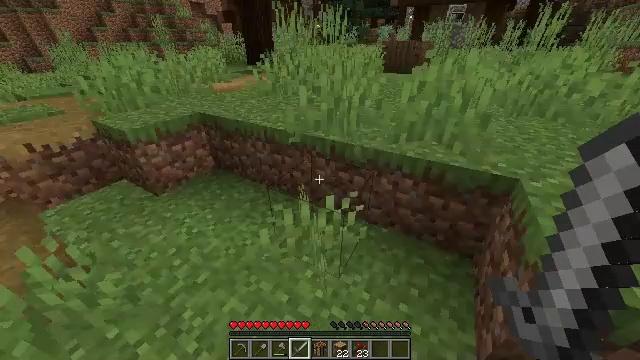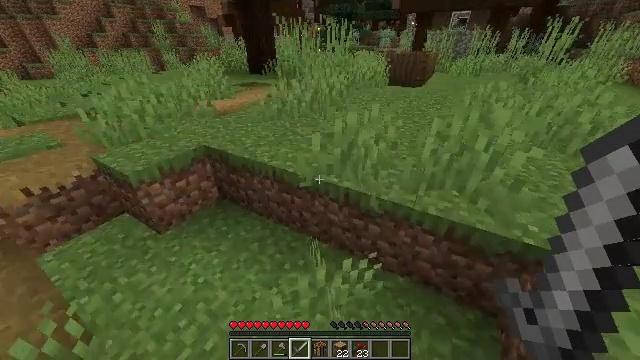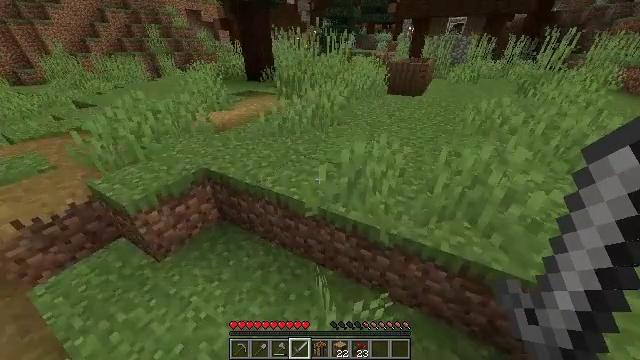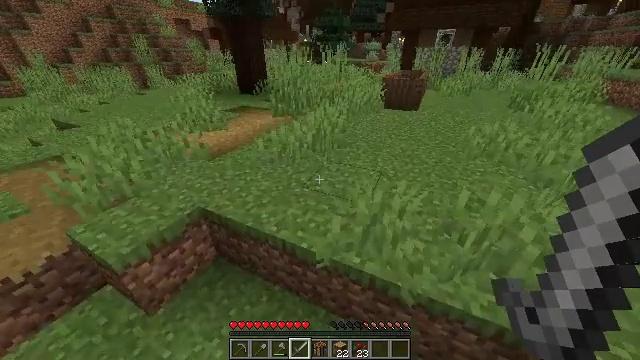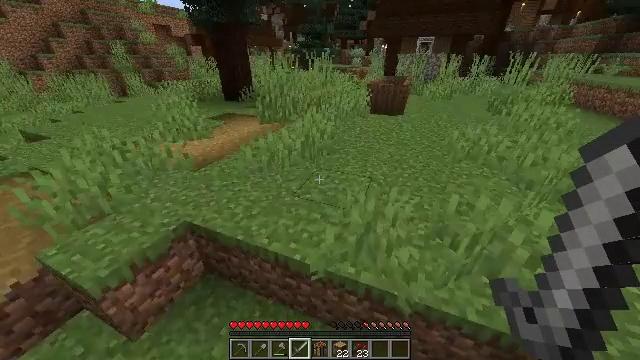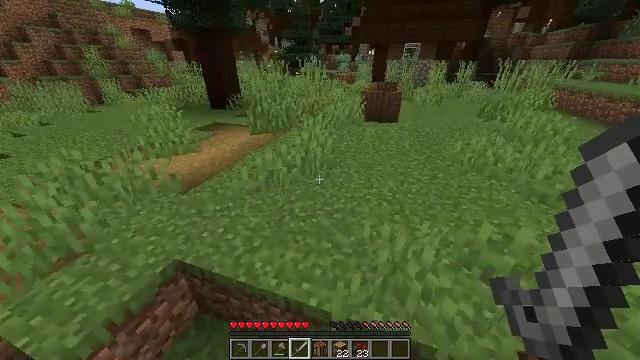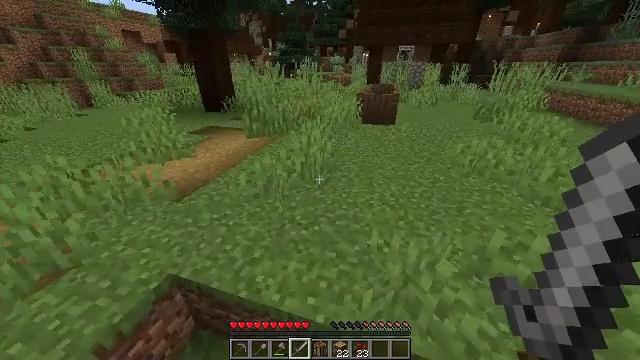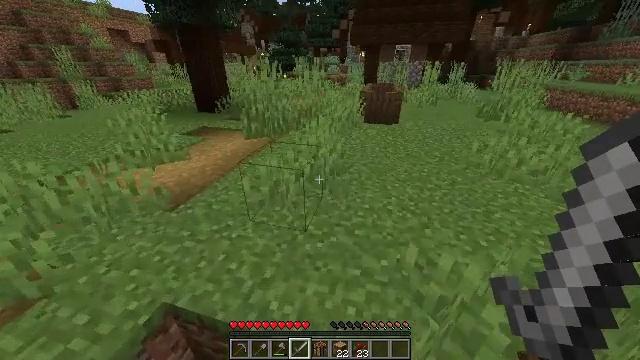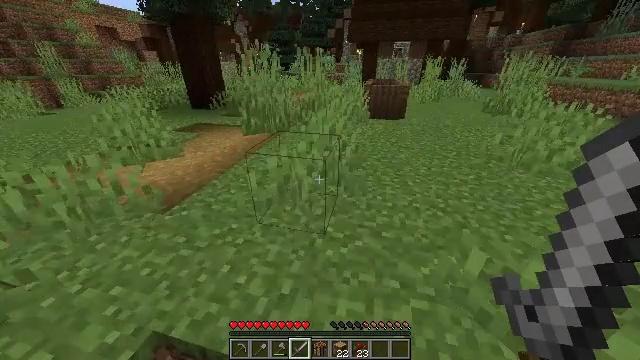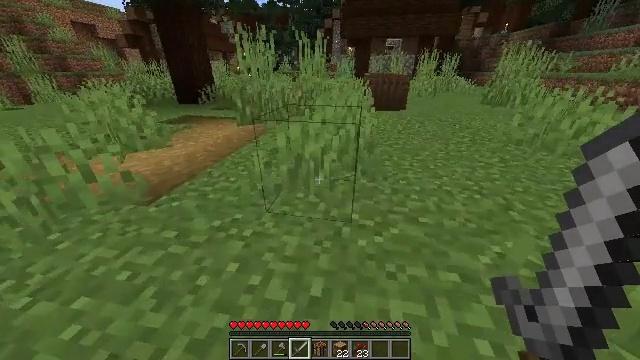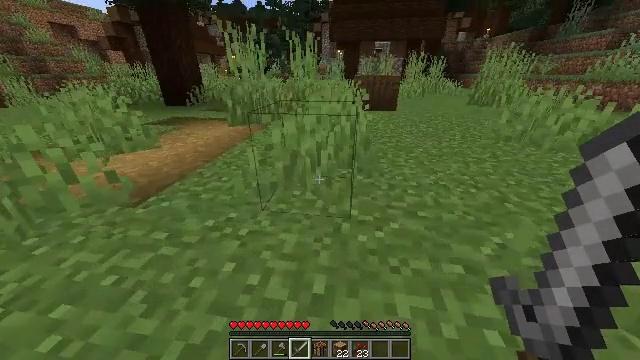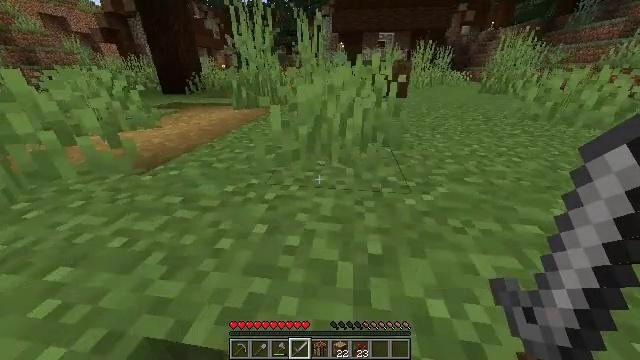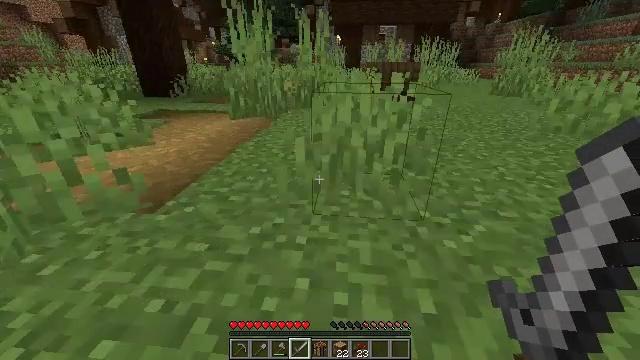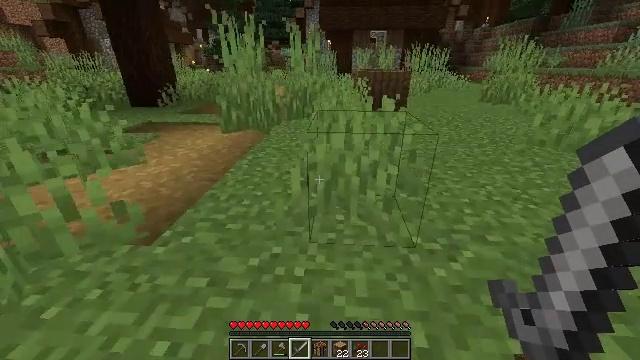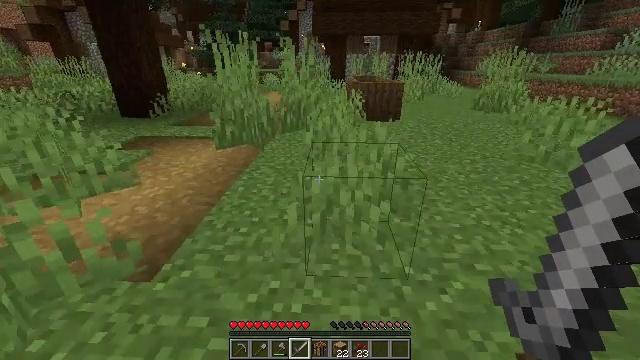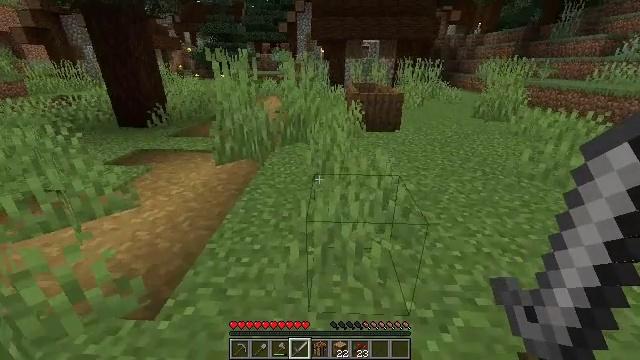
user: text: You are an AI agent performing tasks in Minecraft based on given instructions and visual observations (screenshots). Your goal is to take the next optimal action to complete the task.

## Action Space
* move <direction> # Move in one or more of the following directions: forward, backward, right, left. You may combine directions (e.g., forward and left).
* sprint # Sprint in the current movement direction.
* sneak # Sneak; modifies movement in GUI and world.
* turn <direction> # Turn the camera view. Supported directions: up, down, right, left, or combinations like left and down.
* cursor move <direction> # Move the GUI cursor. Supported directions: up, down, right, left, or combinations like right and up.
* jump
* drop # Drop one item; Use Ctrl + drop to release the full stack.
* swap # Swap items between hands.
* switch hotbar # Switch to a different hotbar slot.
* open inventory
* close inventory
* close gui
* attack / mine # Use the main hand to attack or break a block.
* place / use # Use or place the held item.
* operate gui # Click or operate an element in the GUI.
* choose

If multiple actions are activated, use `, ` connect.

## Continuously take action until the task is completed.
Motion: motion action
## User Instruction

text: Break the blue bed to move it.
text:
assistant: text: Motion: move forward and move left, sprint, jump
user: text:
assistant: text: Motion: move forward and move left, sprint, jump
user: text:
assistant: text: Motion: move forward and move left, sprint, turn right and up, jump
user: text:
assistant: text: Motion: move forward and move left, sprint, turn right and up, jump
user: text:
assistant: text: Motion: move forward and move left, sprint, turn right, jump
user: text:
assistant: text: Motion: move forward and move left, sprint, turn right, jump
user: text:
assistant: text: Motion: move forward and move left, sprint, turn right, jump
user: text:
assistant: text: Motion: move forward and move left, sprint, turn right, jump
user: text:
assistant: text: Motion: move forward and move left, sprint, turn right, jump
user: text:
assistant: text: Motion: move forward and move left, sprint, turn right, jump
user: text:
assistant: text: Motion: move forward and move left, sprint, jump
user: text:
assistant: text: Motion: move forward and move left, sprint, turn right, jump
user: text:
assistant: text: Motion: move forward and move left, sprint, turn right, jump
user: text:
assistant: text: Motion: move forward and move left, sprint, turn right, jump
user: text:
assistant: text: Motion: move forward and move left, sprint, jump
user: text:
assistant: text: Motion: move forward and move left, sprint, jump
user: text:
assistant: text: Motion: move forward and move left, sprint, jump
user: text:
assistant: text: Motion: move forward and move left, sprint, jump
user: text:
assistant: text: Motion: move forward and move left, sprint, jump
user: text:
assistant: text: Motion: move forward and move left, sprint, jump
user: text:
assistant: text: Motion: move forward and move left, sprint, turn left and down, jump
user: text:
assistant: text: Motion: move forward and move left, sprint, jump
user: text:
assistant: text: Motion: move forward and move left, sprint, jump
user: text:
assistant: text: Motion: move forward and move left, sprint, jump
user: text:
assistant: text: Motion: move forward, sprint, jump
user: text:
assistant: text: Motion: move forward, sprint, jump
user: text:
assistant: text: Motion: move forward, sprint, jump
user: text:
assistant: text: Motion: move forward, sprint, jump
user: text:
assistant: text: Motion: move forward, sprint, turn up, jump
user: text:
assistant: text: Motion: move forward, sprint, jump